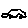
Label: car